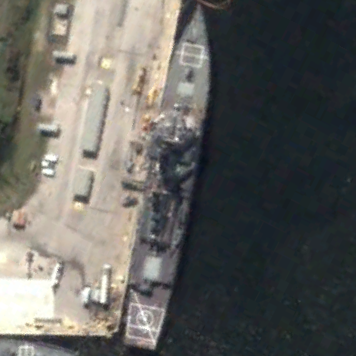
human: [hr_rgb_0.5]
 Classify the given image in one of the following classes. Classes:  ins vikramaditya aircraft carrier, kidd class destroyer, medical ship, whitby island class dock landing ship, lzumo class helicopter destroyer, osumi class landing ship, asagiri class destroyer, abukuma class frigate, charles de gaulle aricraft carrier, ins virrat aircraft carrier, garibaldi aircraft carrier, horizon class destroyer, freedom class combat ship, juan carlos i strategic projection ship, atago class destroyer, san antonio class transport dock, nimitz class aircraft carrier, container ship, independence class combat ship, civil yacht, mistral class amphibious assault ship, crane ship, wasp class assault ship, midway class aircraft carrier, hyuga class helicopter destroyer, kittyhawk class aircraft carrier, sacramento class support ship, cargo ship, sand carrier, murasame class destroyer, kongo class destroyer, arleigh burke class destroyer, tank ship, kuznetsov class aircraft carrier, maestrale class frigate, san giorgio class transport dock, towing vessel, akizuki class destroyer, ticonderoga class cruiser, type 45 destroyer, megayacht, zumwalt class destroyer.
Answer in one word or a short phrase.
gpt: Arleigh Burke class destroyer